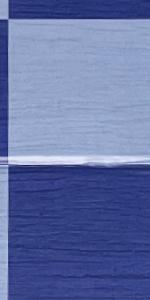
Label: Empty